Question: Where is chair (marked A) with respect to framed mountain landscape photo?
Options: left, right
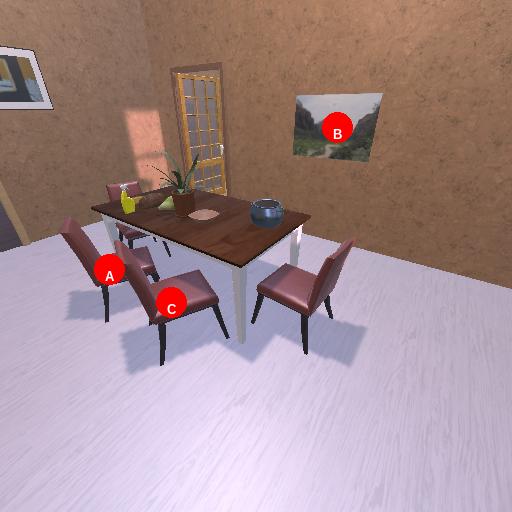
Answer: left